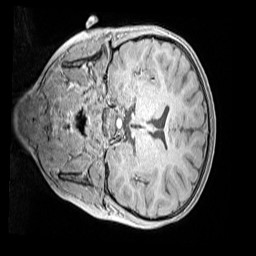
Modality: MP2RAGE
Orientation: coronal
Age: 9
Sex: female
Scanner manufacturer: siemens
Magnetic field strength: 3 T
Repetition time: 4 s
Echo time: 0.00299 s